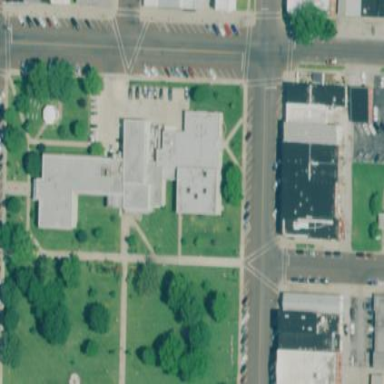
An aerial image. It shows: Civic building.